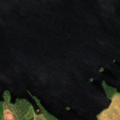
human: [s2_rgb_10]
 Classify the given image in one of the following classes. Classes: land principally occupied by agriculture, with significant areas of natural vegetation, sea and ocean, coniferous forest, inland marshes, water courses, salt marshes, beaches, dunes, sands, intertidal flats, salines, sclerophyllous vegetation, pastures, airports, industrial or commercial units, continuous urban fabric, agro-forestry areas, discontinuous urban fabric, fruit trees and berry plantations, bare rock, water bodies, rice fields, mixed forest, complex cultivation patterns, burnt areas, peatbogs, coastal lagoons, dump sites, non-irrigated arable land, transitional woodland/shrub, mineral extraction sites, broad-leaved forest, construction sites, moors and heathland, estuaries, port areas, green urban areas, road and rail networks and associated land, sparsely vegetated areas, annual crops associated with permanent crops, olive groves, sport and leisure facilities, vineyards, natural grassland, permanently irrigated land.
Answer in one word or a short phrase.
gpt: coniferous forest, mixed forest, peatbogs, water bodies